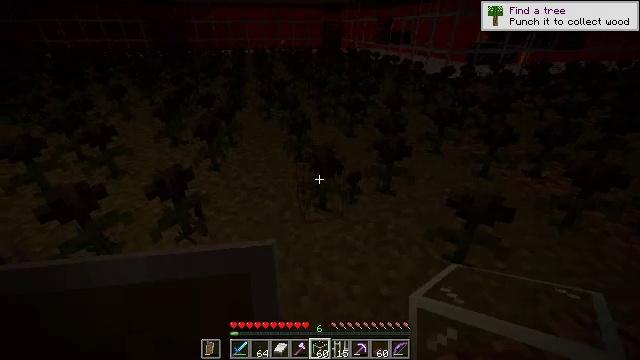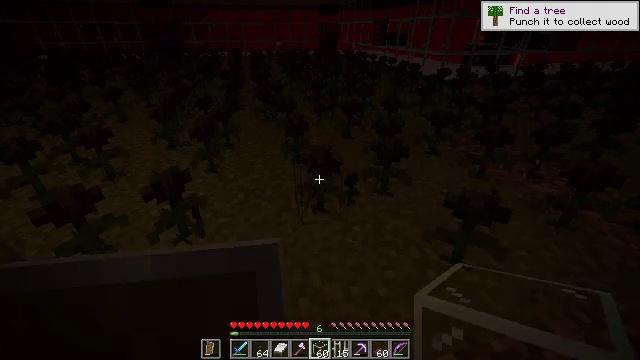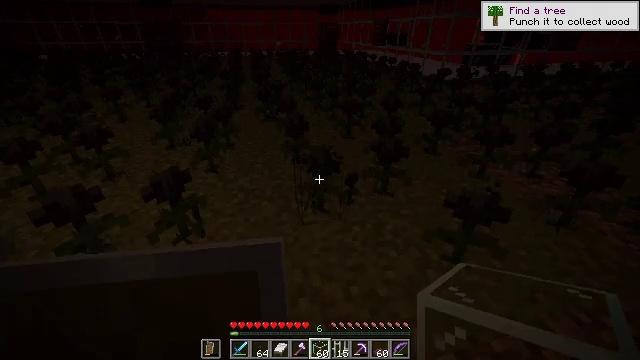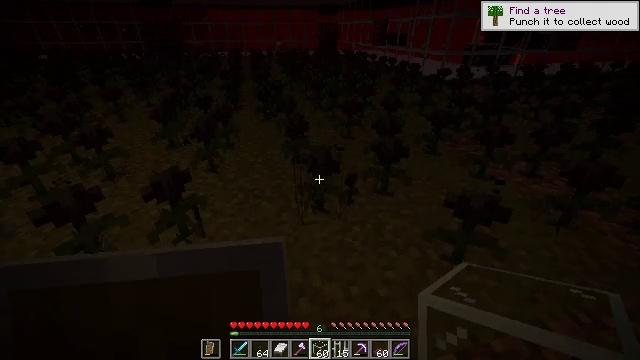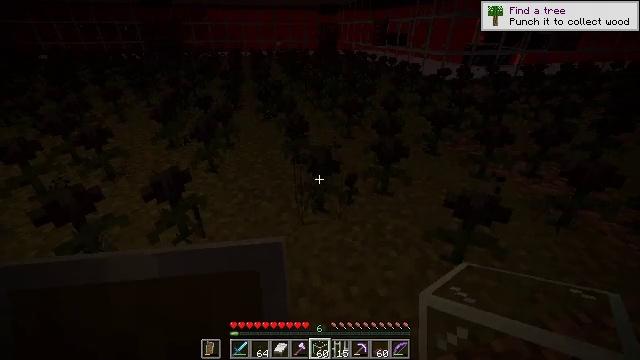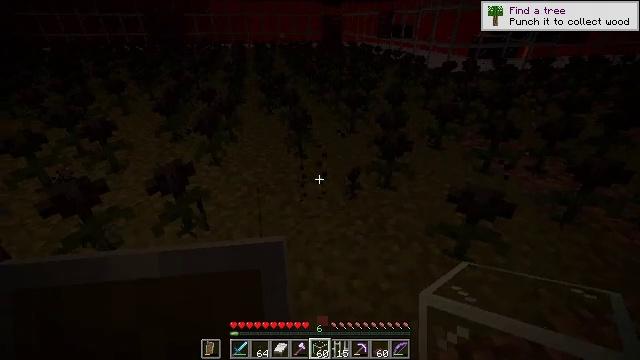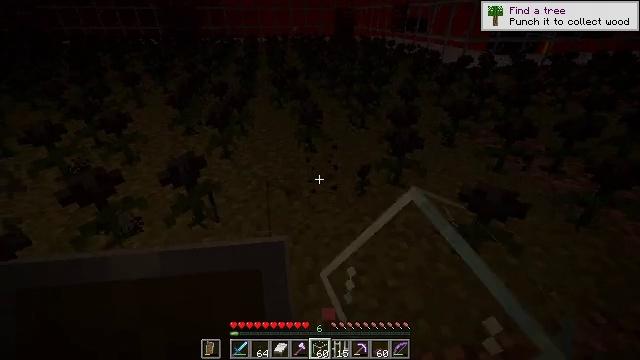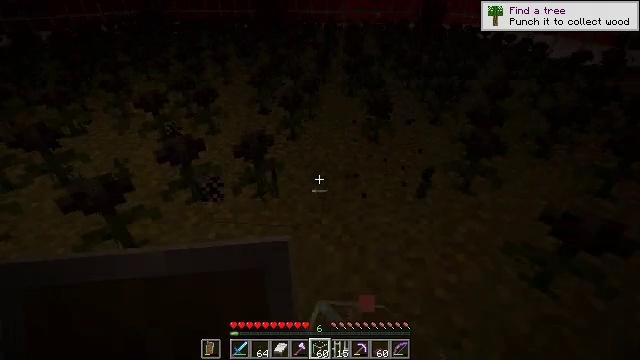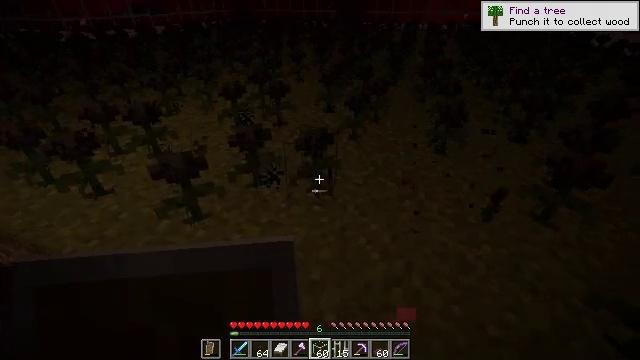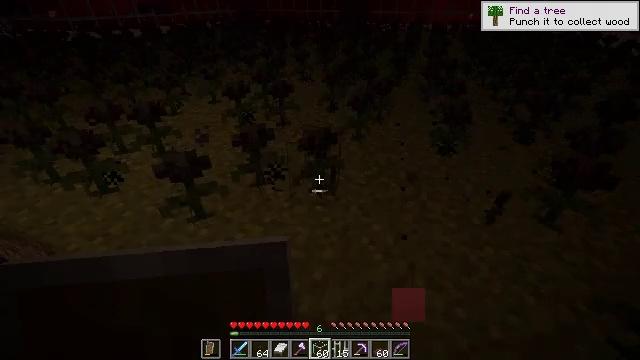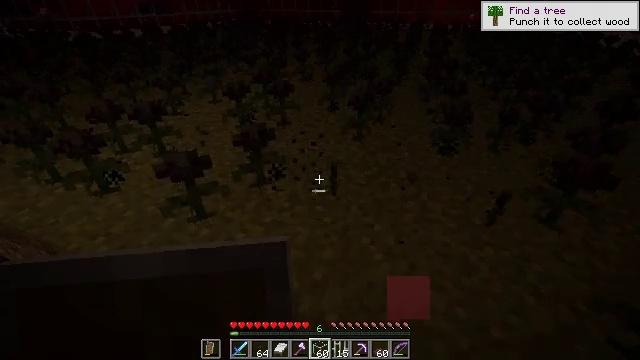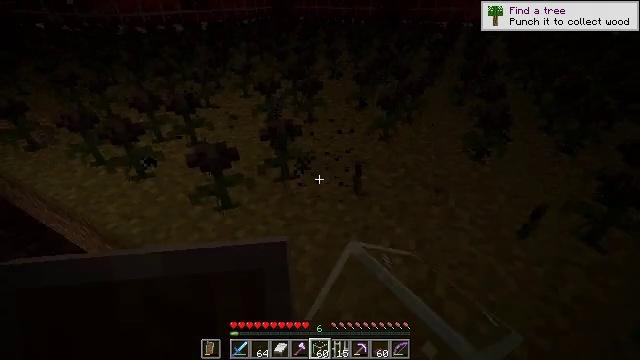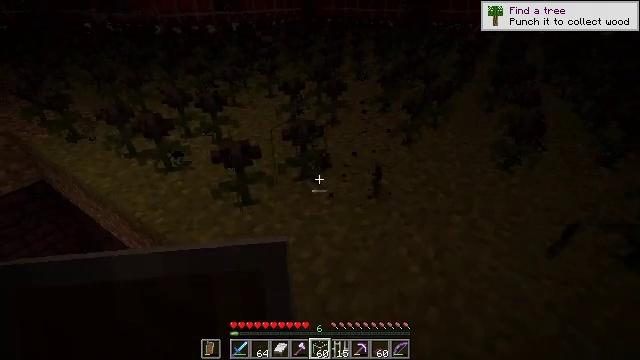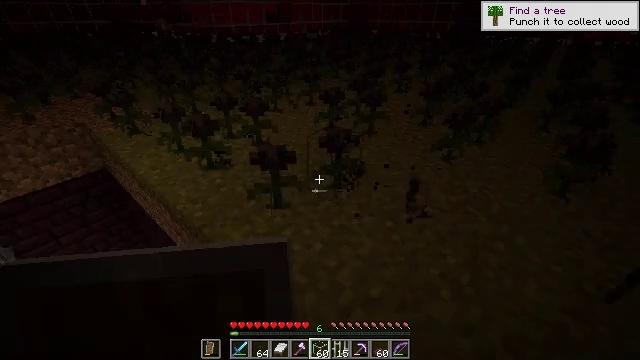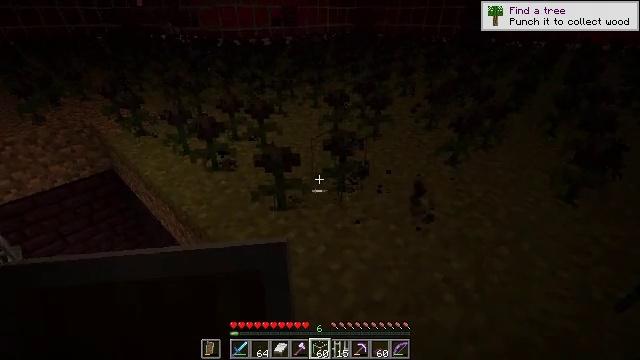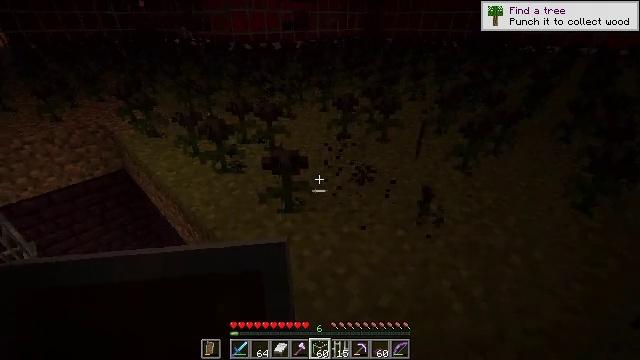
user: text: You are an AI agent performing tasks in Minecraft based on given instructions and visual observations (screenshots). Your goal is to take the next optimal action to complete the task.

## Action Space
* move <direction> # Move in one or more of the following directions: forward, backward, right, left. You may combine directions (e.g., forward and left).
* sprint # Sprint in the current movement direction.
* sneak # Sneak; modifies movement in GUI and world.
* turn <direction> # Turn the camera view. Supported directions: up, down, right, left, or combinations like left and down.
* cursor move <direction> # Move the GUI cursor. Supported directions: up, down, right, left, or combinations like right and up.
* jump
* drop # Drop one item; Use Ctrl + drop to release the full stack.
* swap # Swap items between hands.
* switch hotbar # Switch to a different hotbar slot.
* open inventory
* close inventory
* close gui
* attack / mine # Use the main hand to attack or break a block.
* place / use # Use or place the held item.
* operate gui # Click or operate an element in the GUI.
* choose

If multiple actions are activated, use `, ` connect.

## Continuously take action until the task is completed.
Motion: motion action
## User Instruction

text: Mine the wither rose for crafting.
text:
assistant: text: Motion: no_op
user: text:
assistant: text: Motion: no_op
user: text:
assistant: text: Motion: no_op
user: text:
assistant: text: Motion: no_op
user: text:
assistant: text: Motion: turn down, attack / mine
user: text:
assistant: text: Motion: turn left and down, attack / mine
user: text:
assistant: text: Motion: turn left and down
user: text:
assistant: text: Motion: turn left
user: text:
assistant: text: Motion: no_op
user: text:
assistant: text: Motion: attack / mine
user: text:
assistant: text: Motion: turn left, attack / mine
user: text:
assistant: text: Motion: turn left
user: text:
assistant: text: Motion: turn left and up
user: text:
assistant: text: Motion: turn left
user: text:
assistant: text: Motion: turn left, attack / mine
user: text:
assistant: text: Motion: move forward and move right, attack / mine
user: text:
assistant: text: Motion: move forward and move right, turn left, attack / mine
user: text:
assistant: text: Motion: move forward and move right, turn left
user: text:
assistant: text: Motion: turn left and down
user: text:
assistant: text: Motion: turn left and down
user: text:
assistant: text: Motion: turn left
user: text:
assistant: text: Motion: turn left
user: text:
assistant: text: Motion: attack / mine
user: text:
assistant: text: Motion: move forward, attack / mine
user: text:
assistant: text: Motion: move forward
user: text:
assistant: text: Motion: move forward
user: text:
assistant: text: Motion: move forward, turn up
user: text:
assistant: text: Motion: move forward and move right, turn left and up
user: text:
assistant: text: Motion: move forward and move right, turn left and up
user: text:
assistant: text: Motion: attack / mine